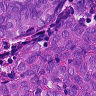
Metastatic tissue present: yes